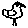
Label: bird